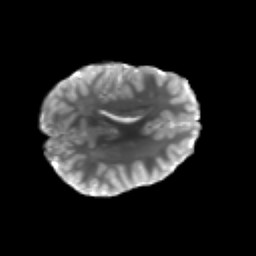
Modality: T2w
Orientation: axial
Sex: male
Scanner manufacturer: siemens
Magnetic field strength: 3 T
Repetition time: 5 s
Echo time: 0.071 s